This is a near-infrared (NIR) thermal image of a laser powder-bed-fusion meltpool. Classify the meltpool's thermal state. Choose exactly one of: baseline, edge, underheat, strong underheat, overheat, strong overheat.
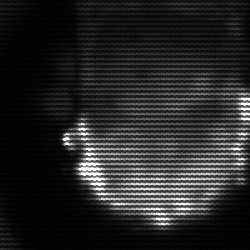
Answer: baseline